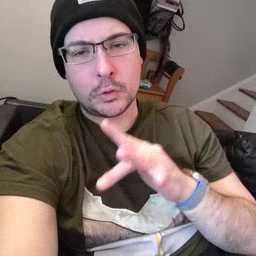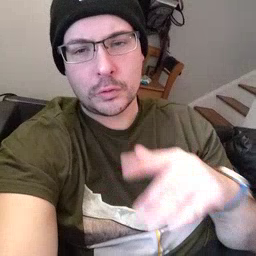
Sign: touch